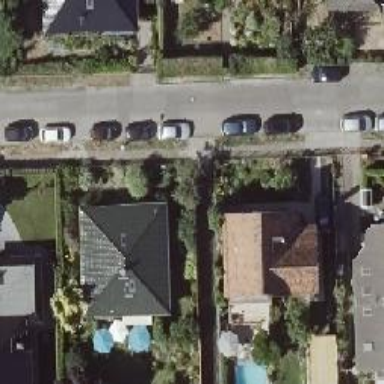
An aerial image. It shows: Sidewalk.